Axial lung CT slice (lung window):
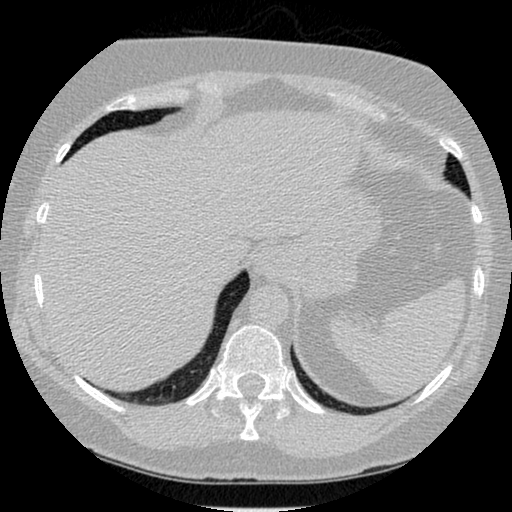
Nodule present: no